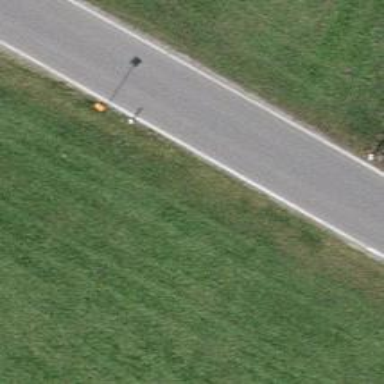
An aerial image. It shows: Aerial marker.